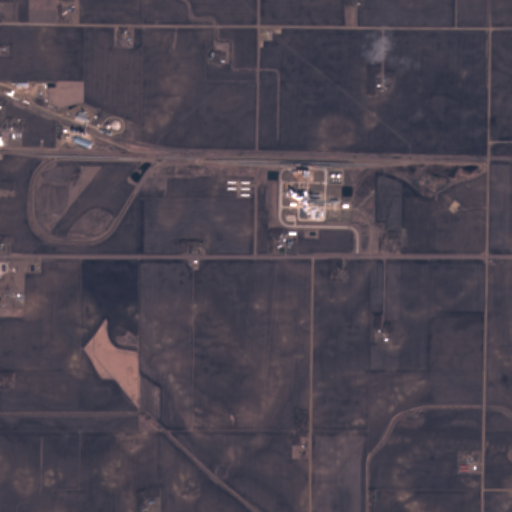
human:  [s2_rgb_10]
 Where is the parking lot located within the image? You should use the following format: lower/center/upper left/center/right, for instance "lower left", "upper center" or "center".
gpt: The parking lot is located in the center of the image.
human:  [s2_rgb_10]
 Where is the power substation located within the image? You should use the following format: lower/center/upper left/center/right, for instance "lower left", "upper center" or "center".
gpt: The power substation is located in the upper center of the image.
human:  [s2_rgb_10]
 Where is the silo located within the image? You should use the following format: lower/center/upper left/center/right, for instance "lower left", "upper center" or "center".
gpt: The silo is located in the center of the image.
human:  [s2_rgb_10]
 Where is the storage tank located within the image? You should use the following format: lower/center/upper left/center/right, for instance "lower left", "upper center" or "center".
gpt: The storage tank is located in the center right of the image.
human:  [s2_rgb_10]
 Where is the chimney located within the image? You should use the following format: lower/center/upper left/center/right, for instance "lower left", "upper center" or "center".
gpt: The chimney is located in the center of the image.
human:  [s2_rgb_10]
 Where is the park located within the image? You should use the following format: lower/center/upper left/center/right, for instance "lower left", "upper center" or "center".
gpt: There is no park in the image.